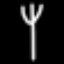
Label: fork